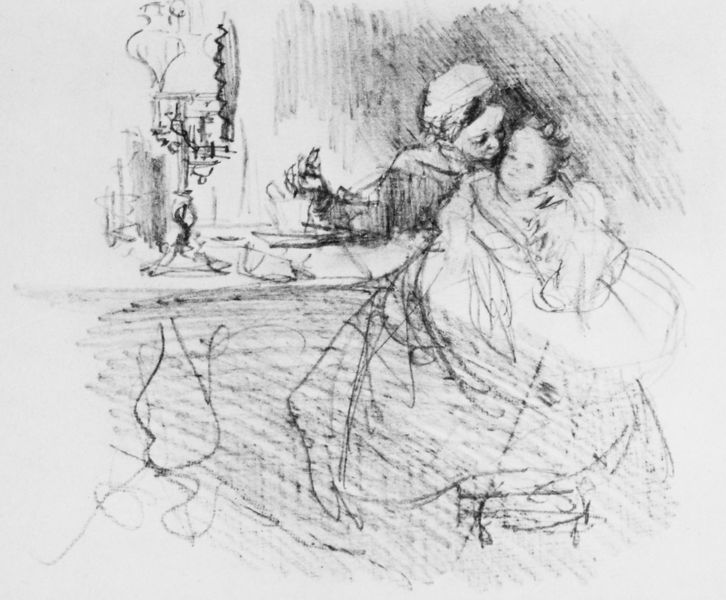
Titel: Mutter und Sohn bei Lampenlicht, “Symphonia domestica”
Künstler: Adolph Menzel
Institution: Privatbesitz
Schlagwörter: dunkel, schatten, abend, frau, kleid, lampe, skizze, tisch, zeichnung, haube, alt, arm, rauch, familie, kind, mutter, vater, zart, alltag, liebe, umarmung, baby, dampf, essen, löffel, kohle, künstler, bleistift, kunst, stift, schwach, zuhause, mutter kind, daheim, kohlezeichung, schraffurt, lampee